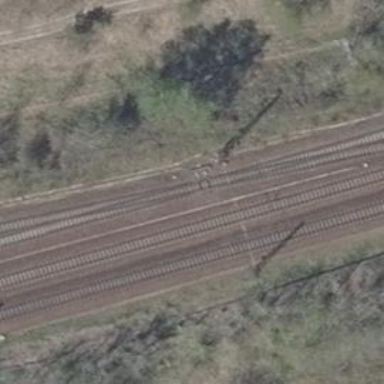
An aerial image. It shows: Railway crossing.